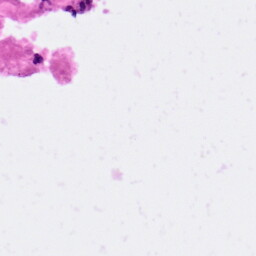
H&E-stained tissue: Pancreatic